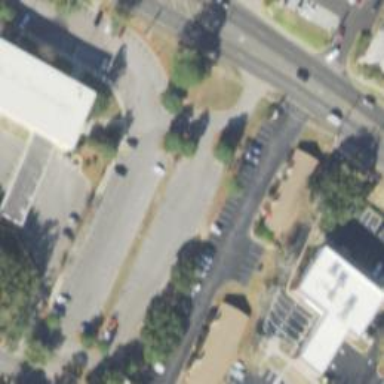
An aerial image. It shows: Parking space.